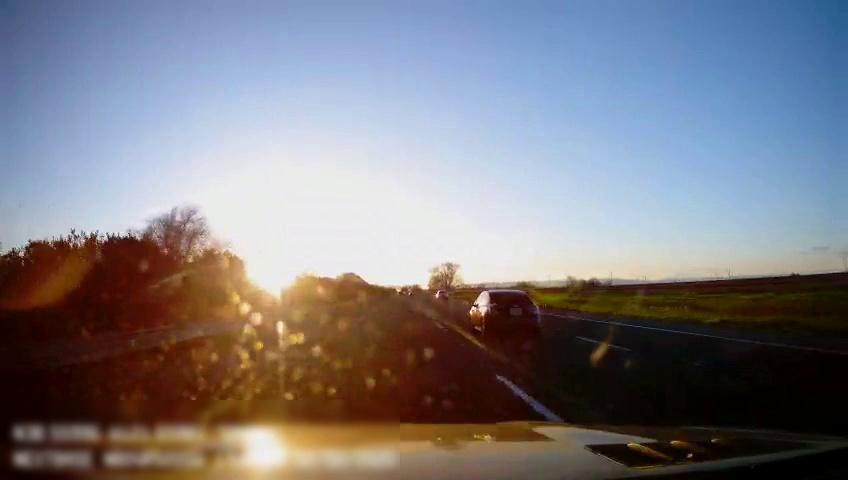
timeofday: Day
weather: Sunny
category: Drivable Space
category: Vehicles | Car
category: Vehicles | SUV
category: Lanes | Alternate Lane
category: Lanes | Current Lane
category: Lanes | Current Lane
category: Lanes | Alternate Lane